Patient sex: F
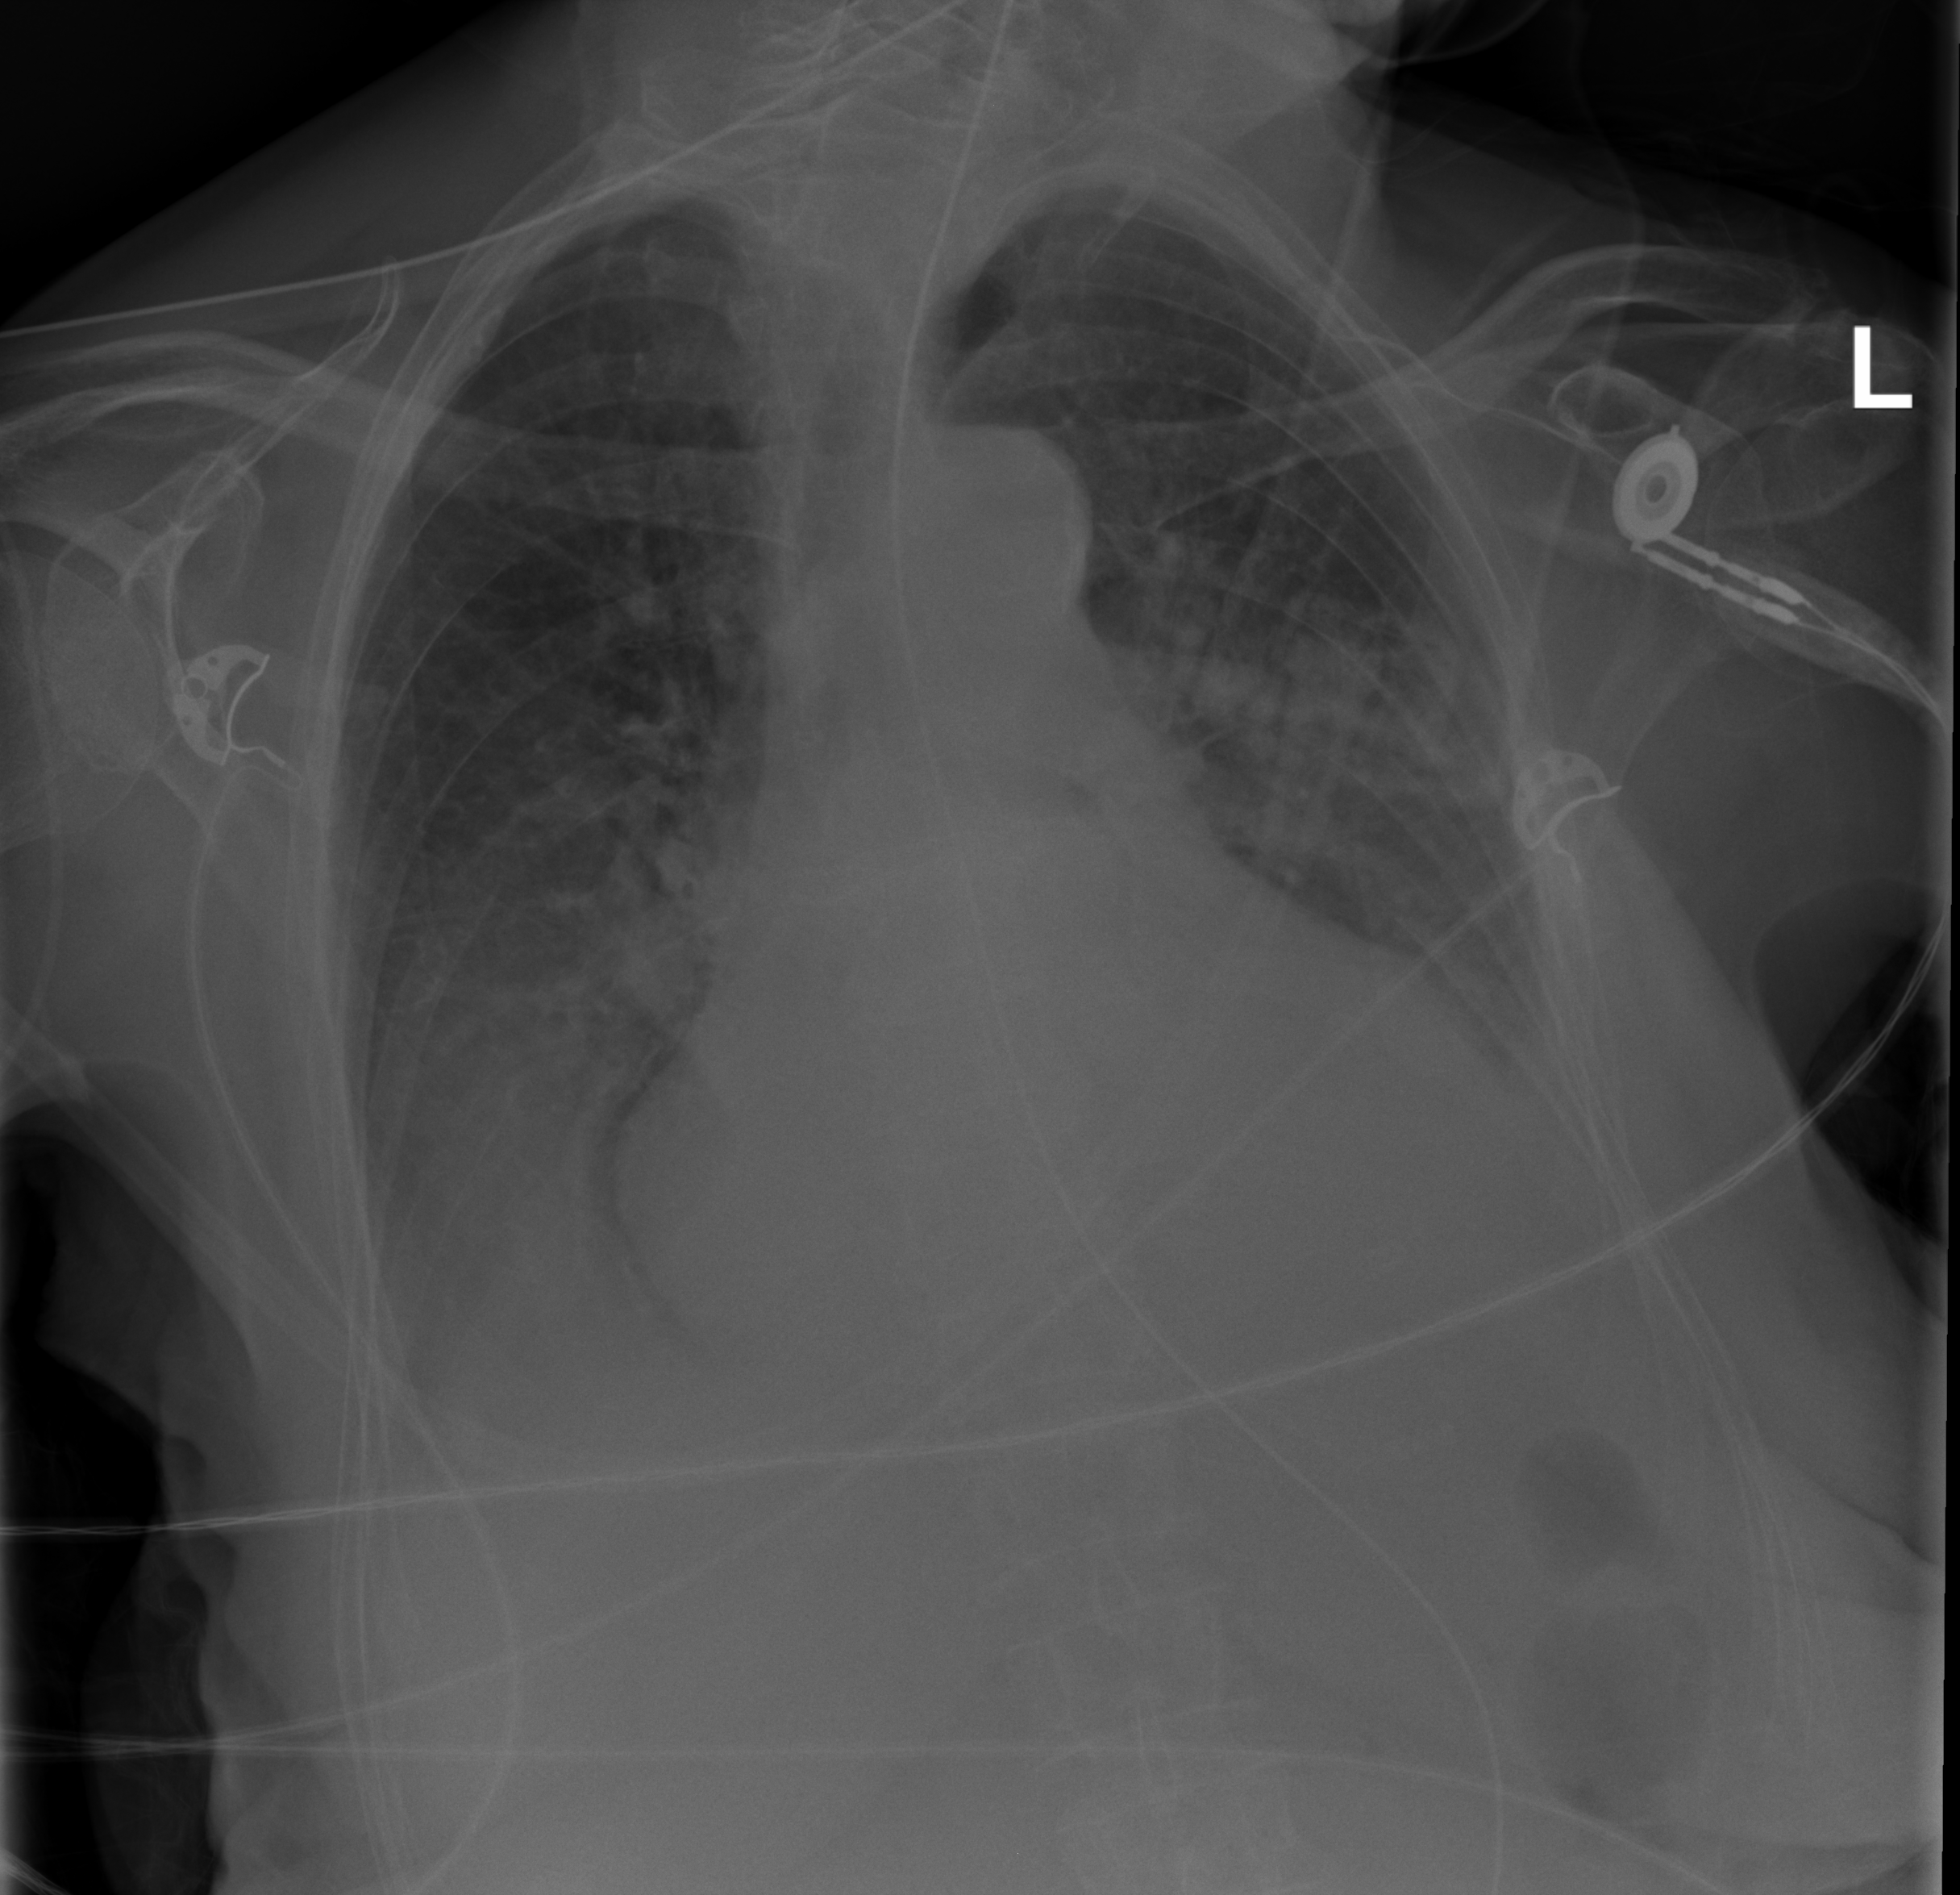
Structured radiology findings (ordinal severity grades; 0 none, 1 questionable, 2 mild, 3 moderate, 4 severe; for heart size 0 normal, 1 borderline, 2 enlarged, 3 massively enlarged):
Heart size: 2
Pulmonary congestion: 2
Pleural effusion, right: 2
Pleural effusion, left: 2
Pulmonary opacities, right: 2
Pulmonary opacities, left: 2
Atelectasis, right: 2
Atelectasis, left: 2